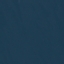
Land use / land cover class: SeaLake